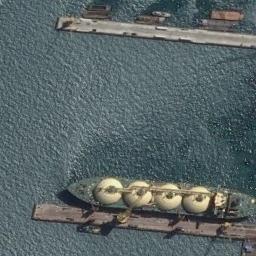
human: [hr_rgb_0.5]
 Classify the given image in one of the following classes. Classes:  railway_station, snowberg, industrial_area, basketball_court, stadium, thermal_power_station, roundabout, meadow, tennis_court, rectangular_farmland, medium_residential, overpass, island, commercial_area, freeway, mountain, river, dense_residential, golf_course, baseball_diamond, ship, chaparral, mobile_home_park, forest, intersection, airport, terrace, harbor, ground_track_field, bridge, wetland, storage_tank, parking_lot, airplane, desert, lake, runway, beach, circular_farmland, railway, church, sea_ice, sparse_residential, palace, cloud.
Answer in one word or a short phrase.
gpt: ship